Question:
My assumption is that the is the culprit for why my object is still retained. Is that the case? Where can I go to find out more information about this line?
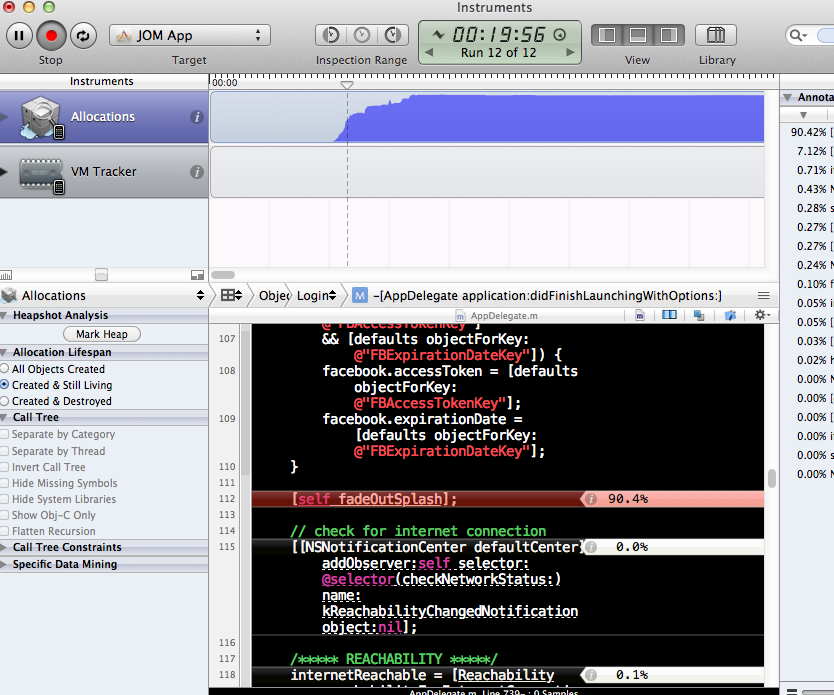
Answer: The red line is telling you that 90.4% of the memory allocated in the current method is allocated in the call to fadeOutSplash. Whether or not that line of code is causing your object to be retained can't be determined from the view in your screenshot.
If you look at the screenshot you can see an Info button next to the 90.4% listing. Clicking the button will show you the heaviest backtraces, the backtraces with the largest memory allocations. I'm not sure how much that information will help in your case, but it is additional information about that line of code.